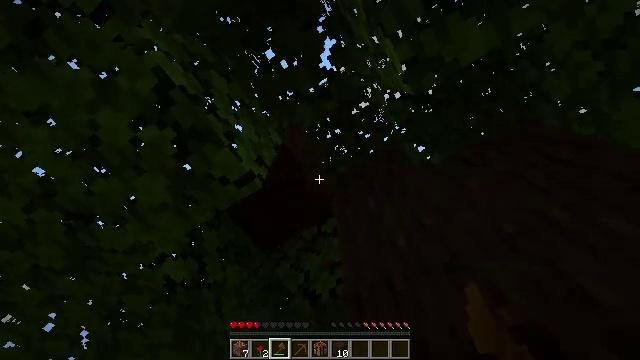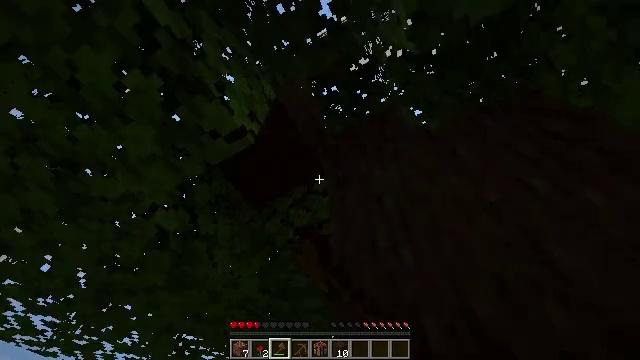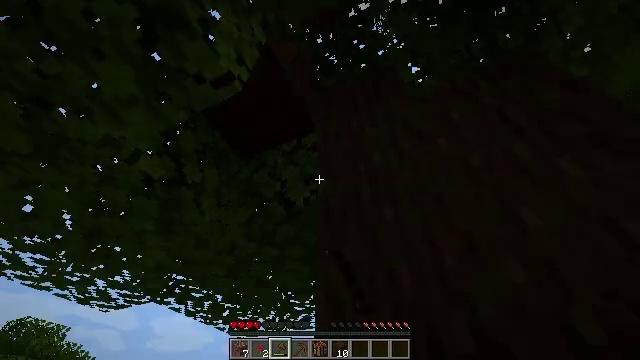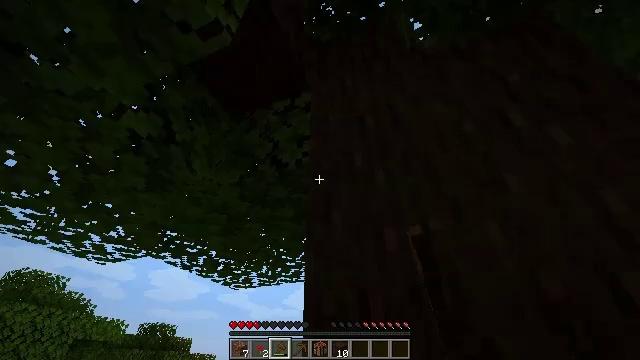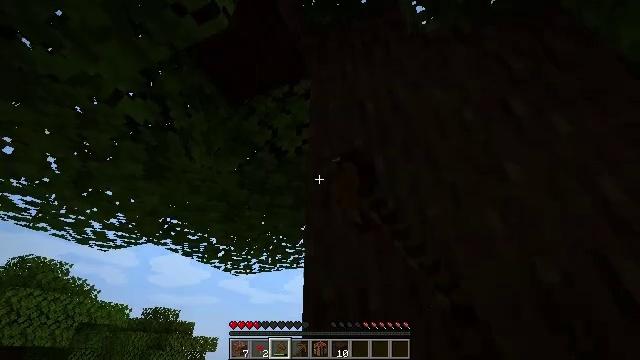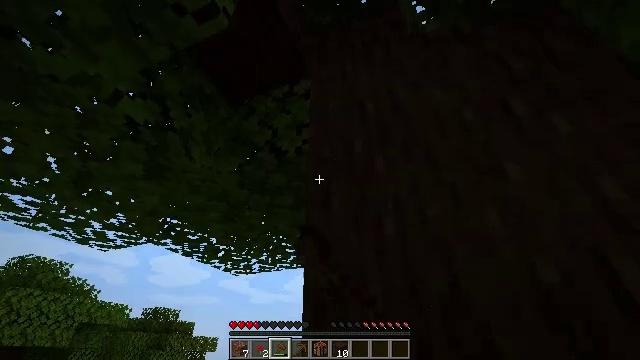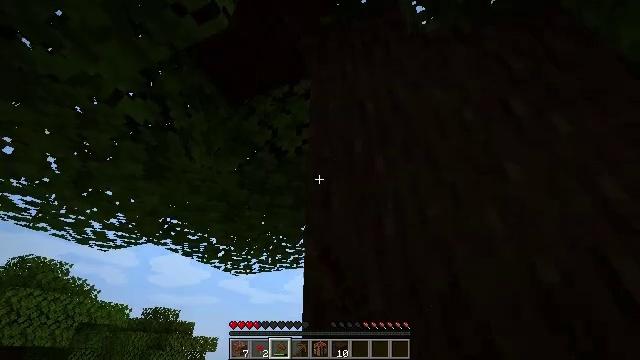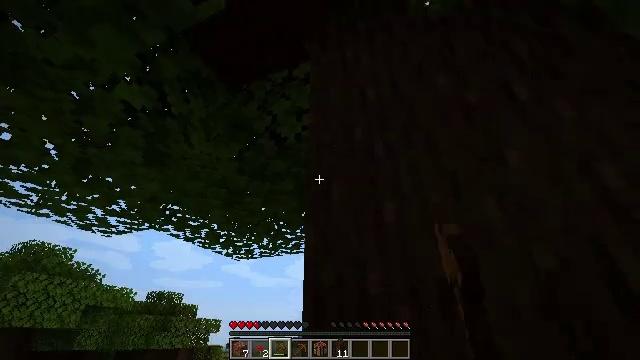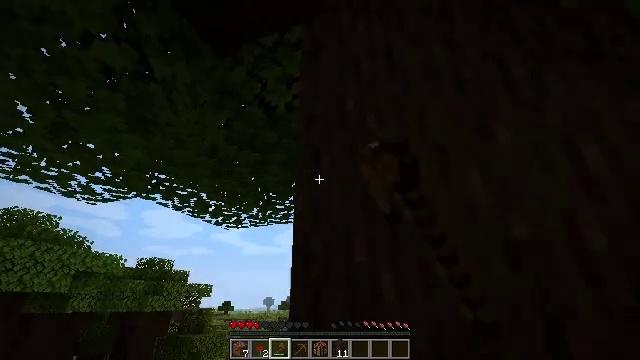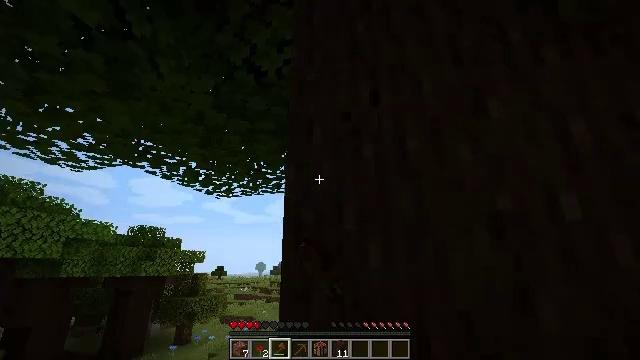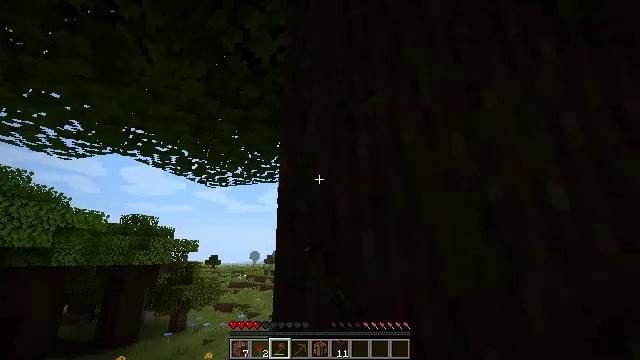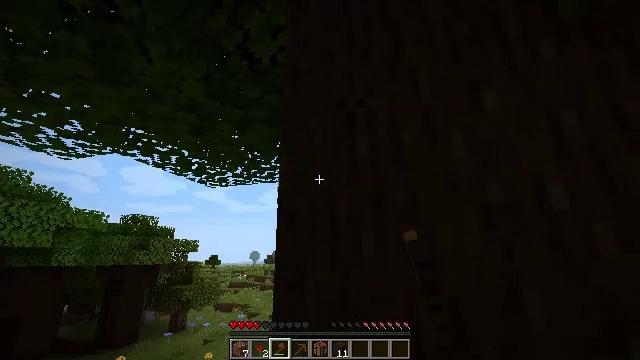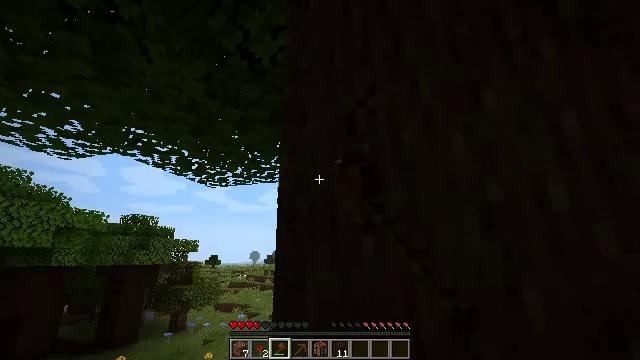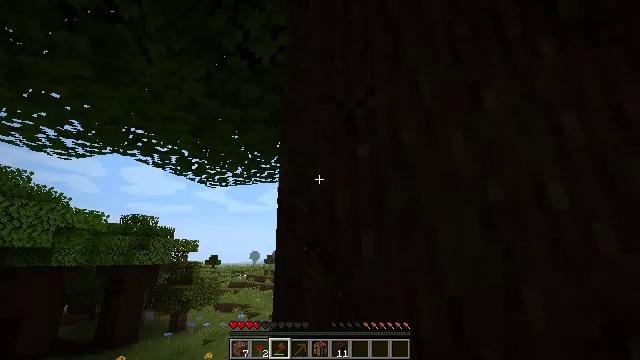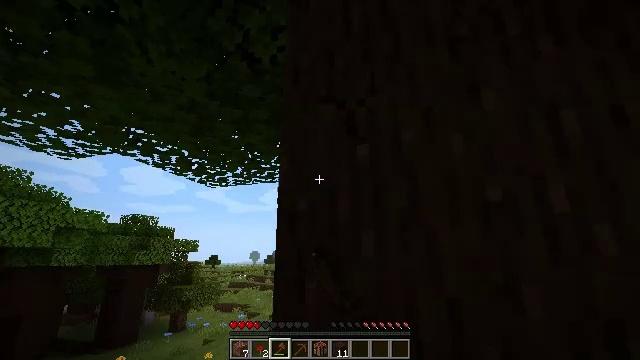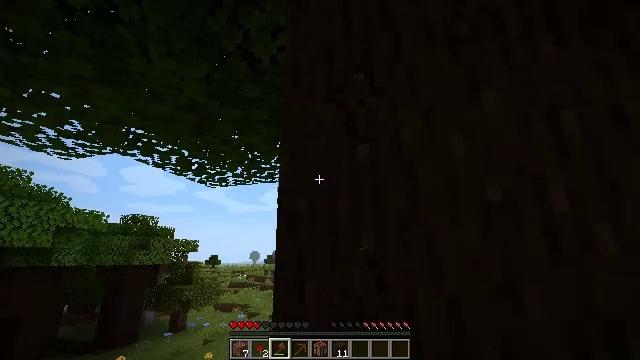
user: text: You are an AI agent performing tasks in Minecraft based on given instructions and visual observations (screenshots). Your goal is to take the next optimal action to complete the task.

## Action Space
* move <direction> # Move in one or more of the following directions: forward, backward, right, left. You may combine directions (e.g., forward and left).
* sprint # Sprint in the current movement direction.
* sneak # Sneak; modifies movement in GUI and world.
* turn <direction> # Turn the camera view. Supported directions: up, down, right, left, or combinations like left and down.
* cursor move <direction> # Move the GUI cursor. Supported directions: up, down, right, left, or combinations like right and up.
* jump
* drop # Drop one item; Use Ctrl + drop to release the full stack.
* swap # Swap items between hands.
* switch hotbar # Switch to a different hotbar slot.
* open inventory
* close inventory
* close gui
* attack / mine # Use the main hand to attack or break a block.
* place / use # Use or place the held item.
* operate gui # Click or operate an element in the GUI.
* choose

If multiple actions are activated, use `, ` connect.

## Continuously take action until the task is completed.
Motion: motion action
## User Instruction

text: Chop down the dark oak log.
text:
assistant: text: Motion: turn right and down, attack / mine
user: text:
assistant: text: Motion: turn right and down, attack / mine
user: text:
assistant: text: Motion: turn right and down, attack / mine
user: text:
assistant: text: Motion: turn down, attack / mine
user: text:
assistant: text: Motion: attack / mine
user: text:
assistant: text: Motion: attack / mine
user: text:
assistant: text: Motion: turn down, attack / mine
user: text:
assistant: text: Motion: turn right and down, attack / mine
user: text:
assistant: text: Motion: turn right and down, attack / mine
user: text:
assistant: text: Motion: turn right and down, attack / mine
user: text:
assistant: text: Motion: attack / mine
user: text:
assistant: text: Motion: attack / mine
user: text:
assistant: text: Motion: attack / mine
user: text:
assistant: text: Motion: attack / mine
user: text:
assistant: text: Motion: attack / mine
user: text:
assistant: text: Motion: attack / mine
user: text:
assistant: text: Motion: attack / mine
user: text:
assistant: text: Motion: attack / mine
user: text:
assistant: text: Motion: attack / mine
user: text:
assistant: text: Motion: attack / mine
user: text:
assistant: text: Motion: turn right, attack / mine
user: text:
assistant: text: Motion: turn right, attack / mine
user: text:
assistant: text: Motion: attack / mine
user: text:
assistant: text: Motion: attack / mine
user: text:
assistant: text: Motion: attack / mine
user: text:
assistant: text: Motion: attack / mine
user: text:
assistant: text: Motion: attack / mine
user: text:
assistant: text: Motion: attack / mine
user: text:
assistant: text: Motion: attack / mine
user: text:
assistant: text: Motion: attack / mine